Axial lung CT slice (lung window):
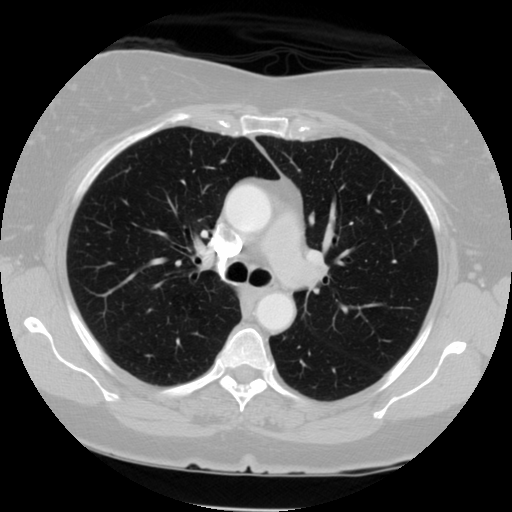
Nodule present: no